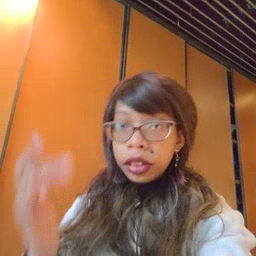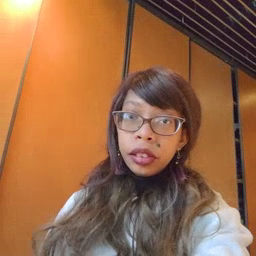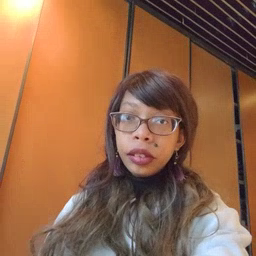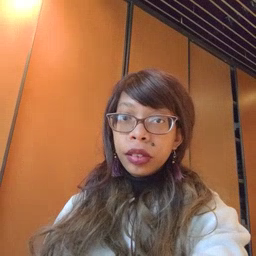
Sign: frenchfries